Field crop: maize
Growth stage: 2
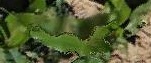
Species: maize